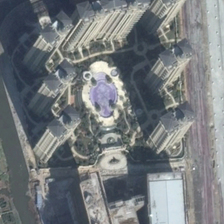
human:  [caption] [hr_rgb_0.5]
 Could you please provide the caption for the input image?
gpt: some tall building in a commercial area are between a river and a road .

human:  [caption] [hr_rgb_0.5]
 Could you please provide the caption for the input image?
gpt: some tall building in a commercial area are between a river and a road .

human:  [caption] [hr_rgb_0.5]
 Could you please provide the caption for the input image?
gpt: some tall building in a commercial area are between a river and a road .

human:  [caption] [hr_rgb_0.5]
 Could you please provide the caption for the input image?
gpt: some tall building in a commercial area are between a river and a road .

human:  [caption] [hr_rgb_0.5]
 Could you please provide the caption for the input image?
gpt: some tall building in a commercial area are between a river and a road .